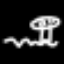
Label: mushroom